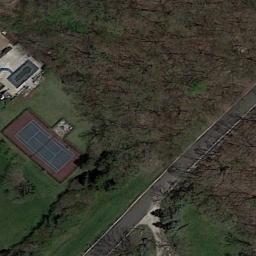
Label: tennis_court